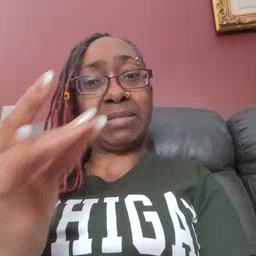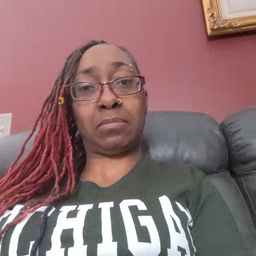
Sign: sticky